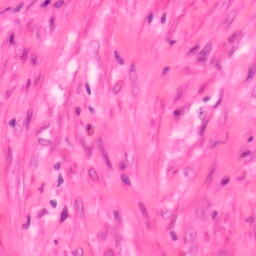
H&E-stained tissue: Colon